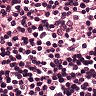
Metastatic tissue present: no